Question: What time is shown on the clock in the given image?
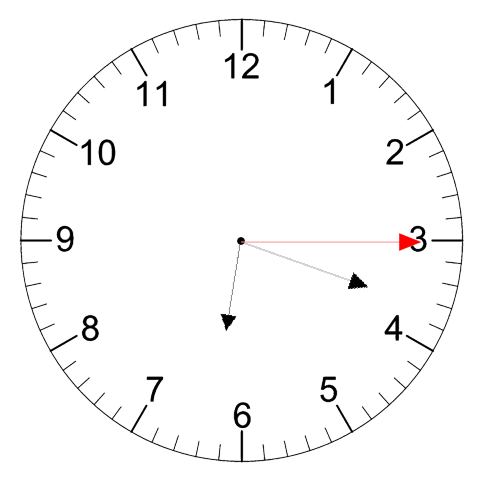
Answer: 06:18:15